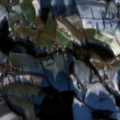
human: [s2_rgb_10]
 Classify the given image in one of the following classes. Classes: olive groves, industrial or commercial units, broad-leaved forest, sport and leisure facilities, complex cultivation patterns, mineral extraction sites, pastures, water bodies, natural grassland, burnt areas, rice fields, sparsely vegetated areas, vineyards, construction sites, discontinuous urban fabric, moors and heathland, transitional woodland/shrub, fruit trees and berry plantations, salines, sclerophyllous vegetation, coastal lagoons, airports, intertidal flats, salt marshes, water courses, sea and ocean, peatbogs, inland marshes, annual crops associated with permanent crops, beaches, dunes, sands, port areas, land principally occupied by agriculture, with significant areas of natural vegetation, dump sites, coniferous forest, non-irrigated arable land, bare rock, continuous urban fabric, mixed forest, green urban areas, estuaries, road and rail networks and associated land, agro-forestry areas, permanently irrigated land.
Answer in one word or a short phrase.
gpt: complex cultivation patterns, land principally occupied by agriculture, with significant areas of natural vegetation, coniferous forest